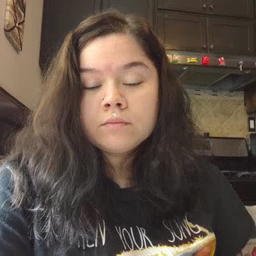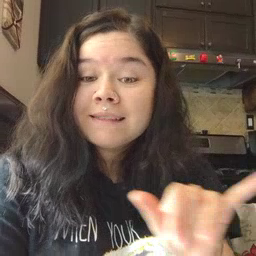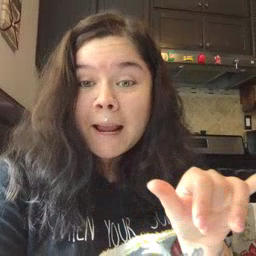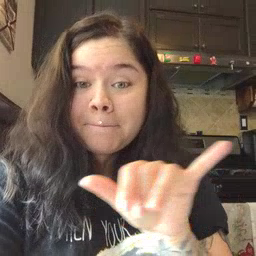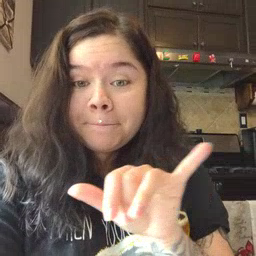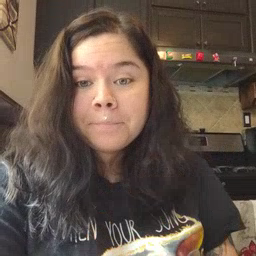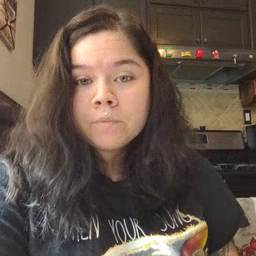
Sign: same